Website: slack
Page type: stored-credit-cards
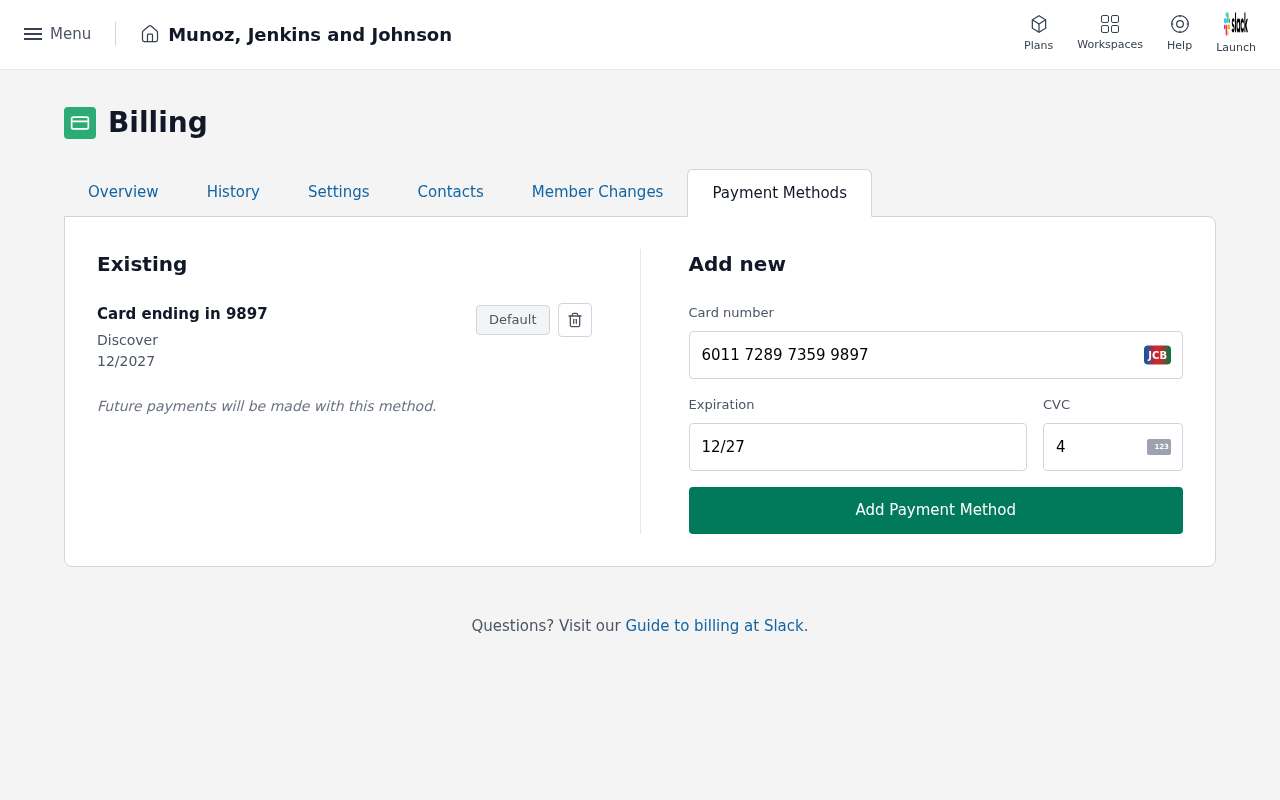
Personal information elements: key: PII_CARD_CVV
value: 479
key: PII_CARD_EXPIRY
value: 12/2027
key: PII_CARD_EXPIRY
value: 12/27
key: PII_CARD_LAST4
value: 9897
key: PII_CARD_NUMBER
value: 6011 7289 7359 9897
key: PII_CARD_TYPE
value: Discover
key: PII_COMPANY
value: Munoz, Jenkins and Johnson